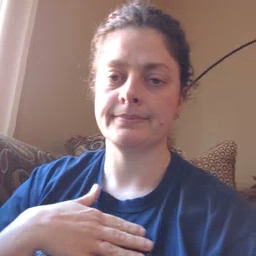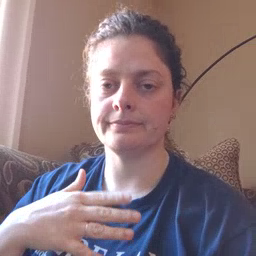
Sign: black